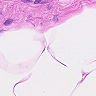
Metastatic tissue present: no